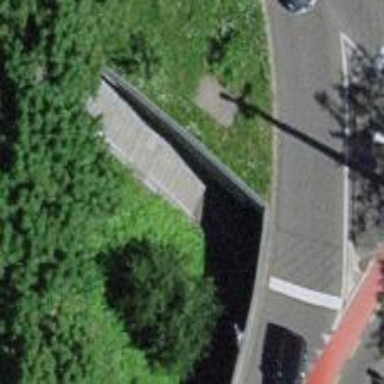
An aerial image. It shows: Steps made of asphalt.